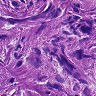
Metastatic tissue present: yes